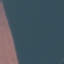
Land use / land cover: AnnualCrop